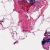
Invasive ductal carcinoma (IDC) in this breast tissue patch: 0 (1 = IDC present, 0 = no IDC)